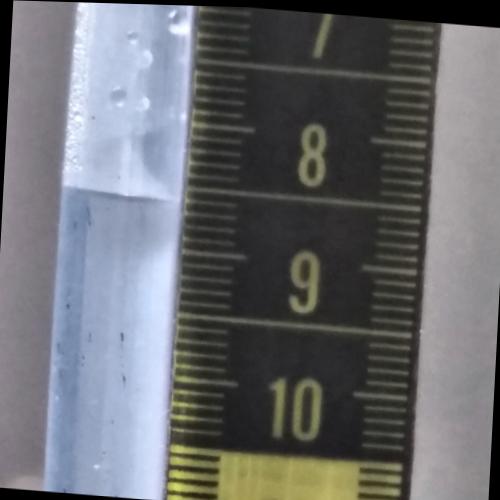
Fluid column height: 8.6 cm